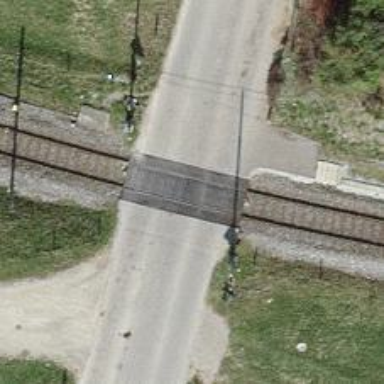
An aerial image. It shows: Level crossing along the railway.